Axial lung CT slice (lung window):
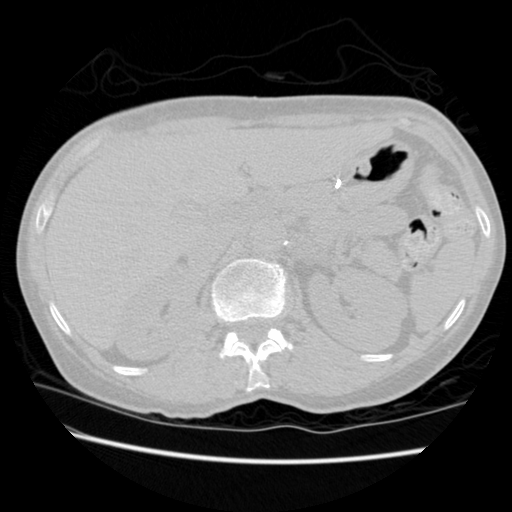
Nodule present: no